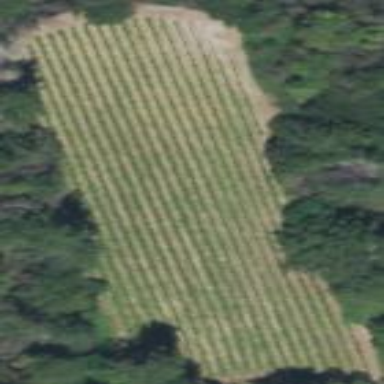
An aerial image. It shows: Vineyard with wine grapes as the main crop.